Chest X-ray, PA view. Patient: 46 years old, sex F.
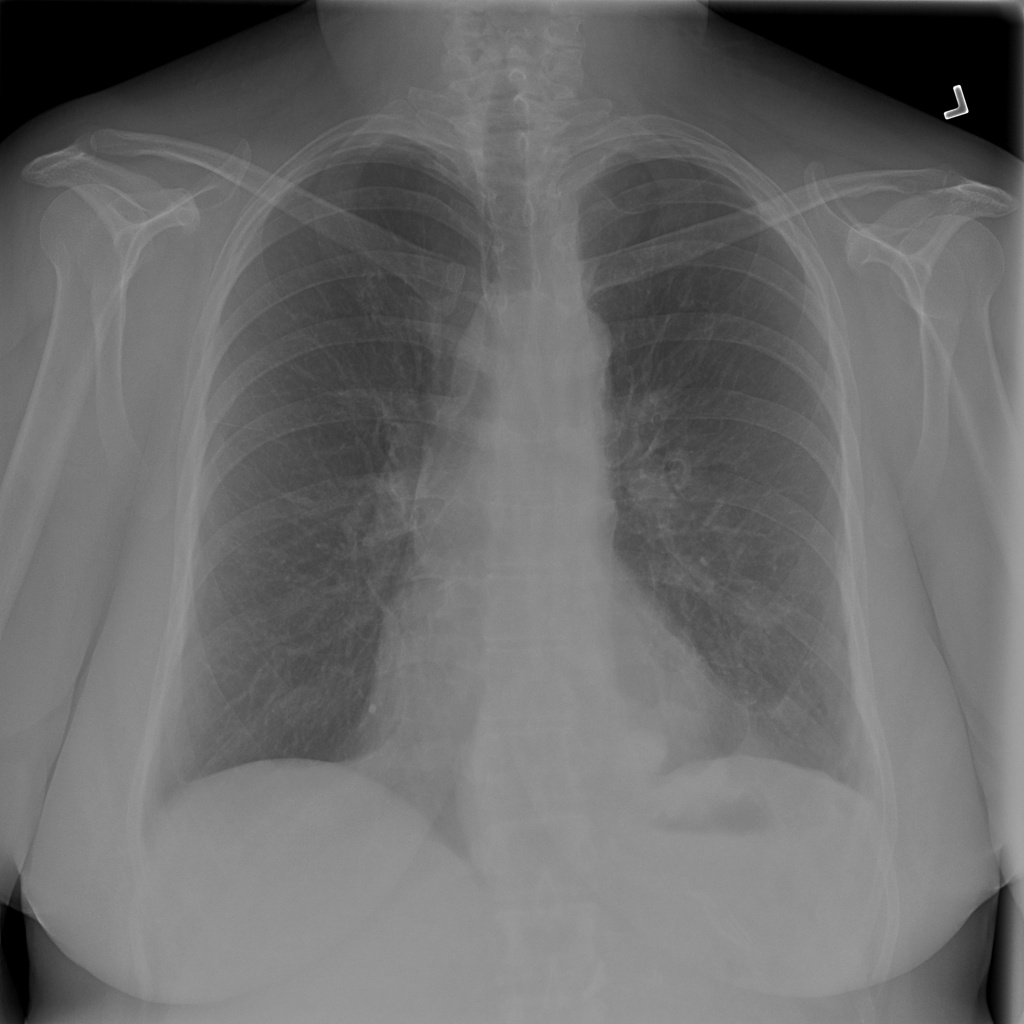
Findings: No Finding